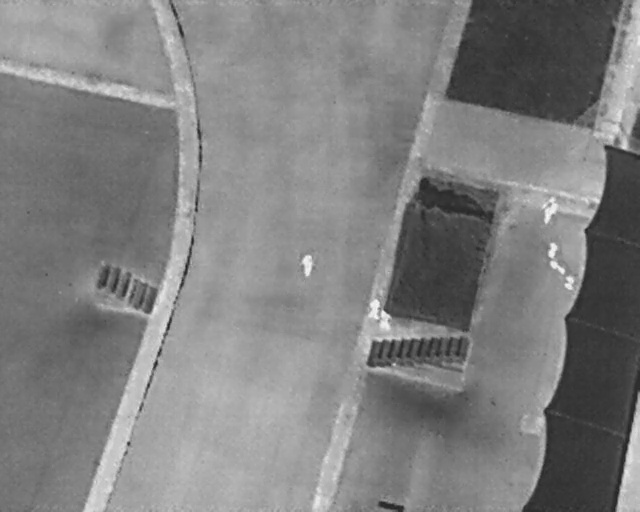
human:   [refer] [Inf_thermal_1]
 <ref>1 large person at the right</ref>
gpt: <box>[[83, 39, 88, 42, 12]]</box>